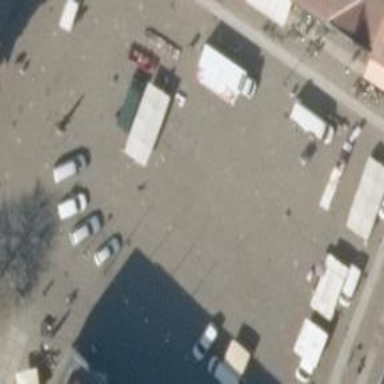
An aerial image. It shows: Marketplace.